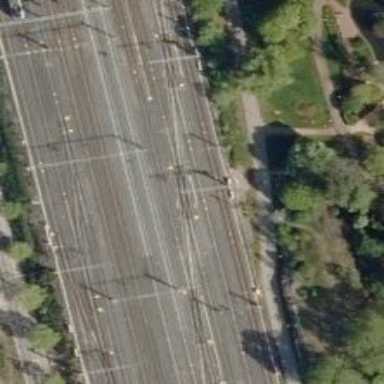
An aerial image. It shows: Railway with continuous electrified contact lines.